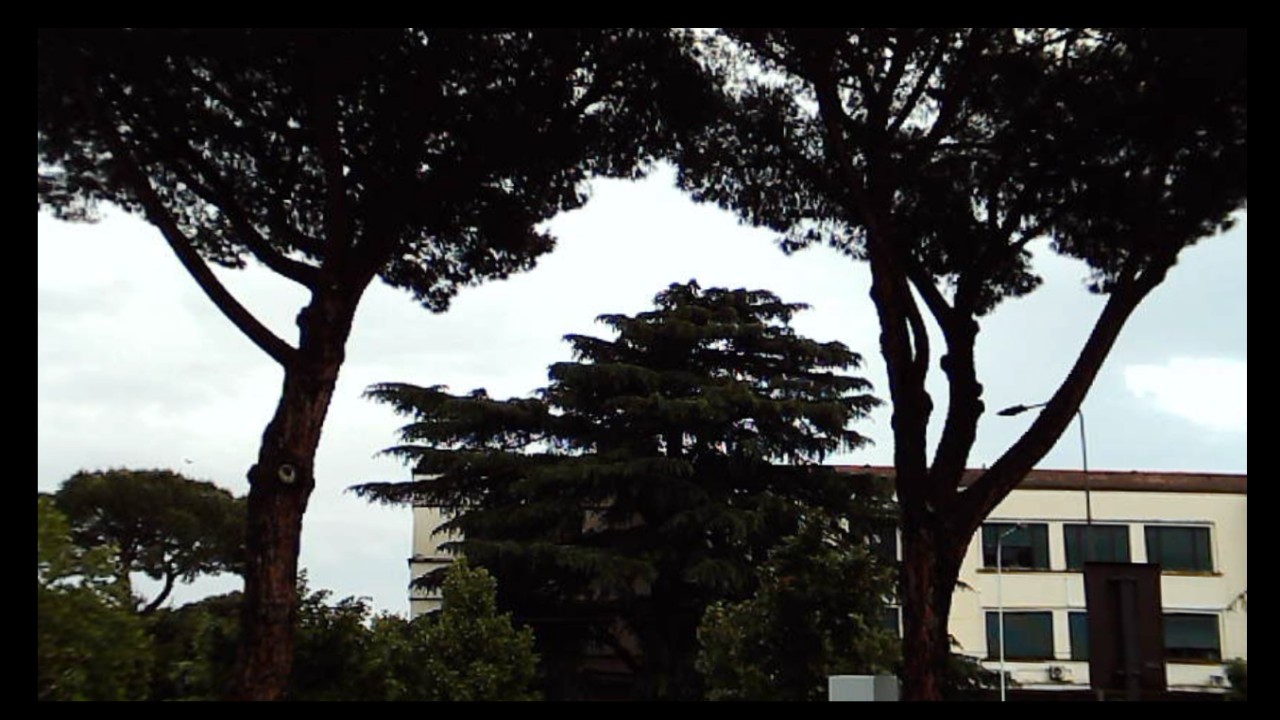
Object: DarwinFPV cineape20